Question: While working on an answer for another question, a strange bug came up related to the 'event' object being available in an anonymous function without being passed in. In Chrome the below works fine, but Firefox throws an error.
'''
$(document).ready(function() {
$("#uspsSideboxTrackingClose").click(function() {
event.preventDefault();
console.log(event);
});
});
'''

> ReferenceError: event is not defined
---
It is already known that
'''
$("#uspsSideboxTrackingClose").click(function(event) { .. }
'''
works in both browsers. <URL> is the offending code. Is this a bug with Chrome or Firefox, or intended behavior by both browsers? Which browser is right?
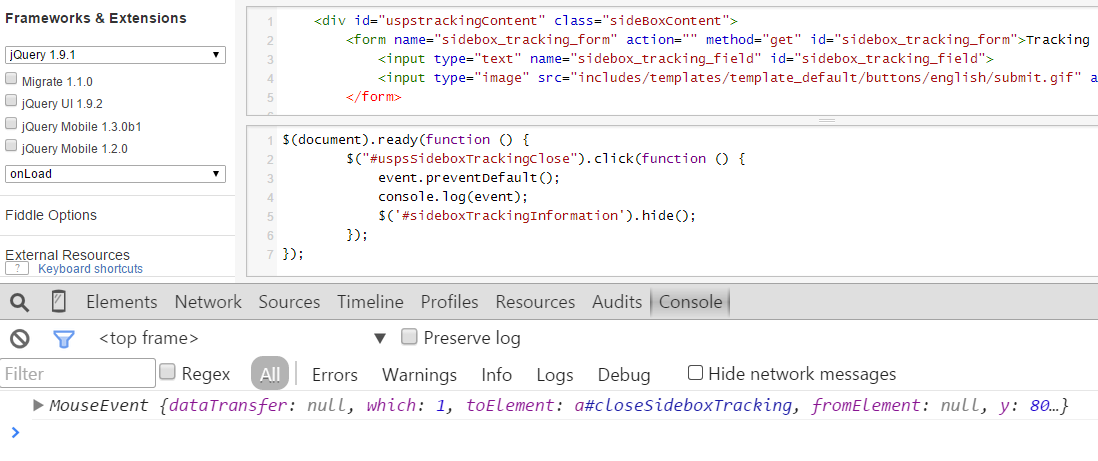
Answer: In IE, the event object <URL> but accessed as a global object. You can also access it as a property of the window object like 'window.event'
In in FF and other browsers the event object was passed as an argument, since in FF there is no global property called 'event', you are getting the error message.
In chrome they have added support for both these features, so you will get the event object as a global reference and as an argument.
But since you are using jQuery, jQuery normalizes these 2 behaviors and will always pass the event object as an argument to the event handler.
'''
$(document).ready(function () {
$("#uspsSideboxTrackingClose").click(function (event) {
event.preventDefault();
console.log(event);
});
});
'''